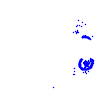
Particle: electron